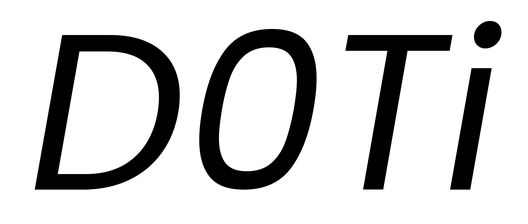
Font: Poppins-Italic